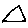
Label: triangle